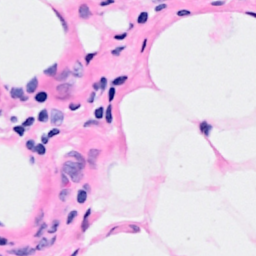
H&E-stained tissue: Breast